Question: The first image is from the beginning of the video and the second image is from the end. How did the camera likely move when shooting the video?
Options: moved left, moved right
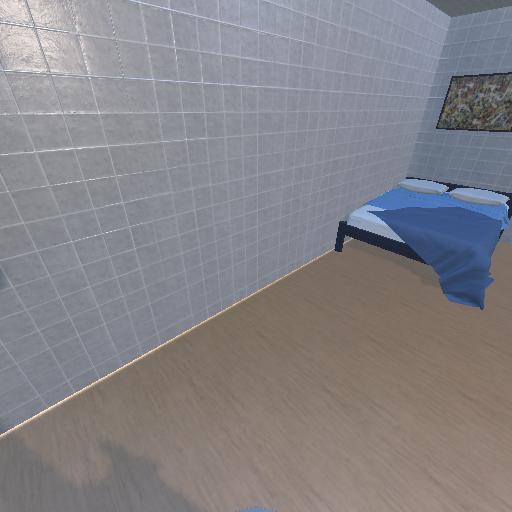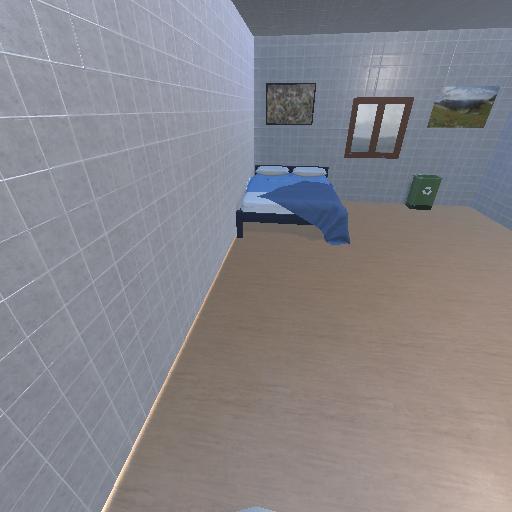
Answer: moved left